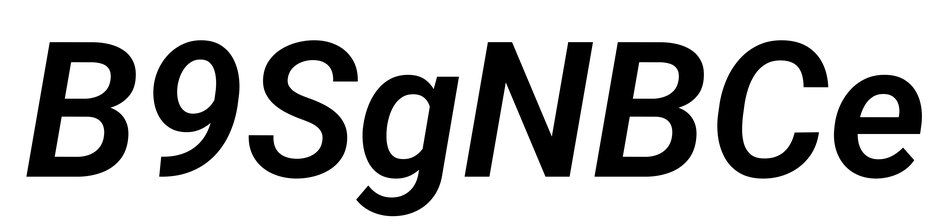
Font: Roboto-Italic_SemiBold_Italic